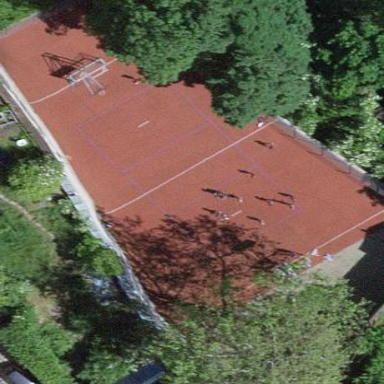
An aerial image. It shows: Tartan basketball court situated on pitch designated for leisure land.